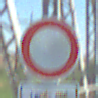
Verkehrszeichen: VerbotFahrzeugeAllerArt
Zusatzzeichen unten: BesondereFahrzeugeUndTransportgueter8
Umgebung: Outdoor, Special
Tageszeit: MorningAfternoon
Wetter: Clear
Licht: Natural
Jahreszeit: NotSpecified
Kontrast: HighContrast